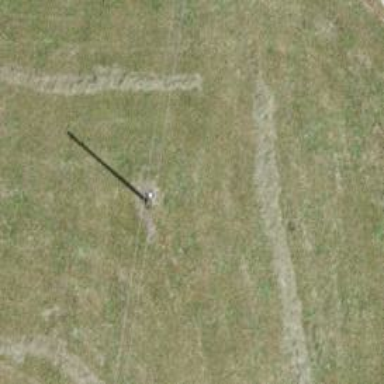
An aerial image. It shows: Utility pole as the man-made structure.